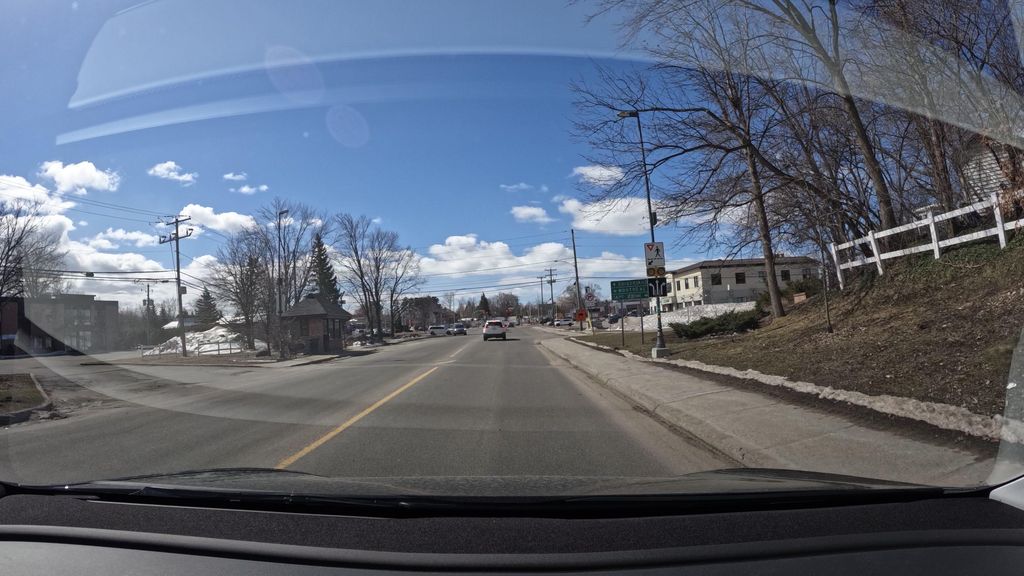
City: montreal